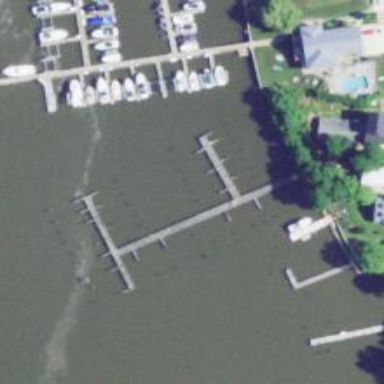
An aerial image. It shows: Man-made pier.